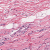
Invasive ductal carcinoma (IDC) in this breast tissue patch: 0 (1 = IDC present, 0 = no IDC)